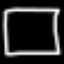
Label: square